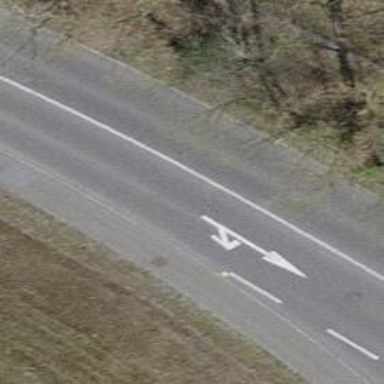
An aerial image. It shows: Unclassified road with asphalt surface.